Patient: sex M, age 47
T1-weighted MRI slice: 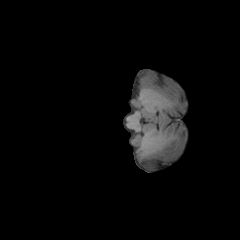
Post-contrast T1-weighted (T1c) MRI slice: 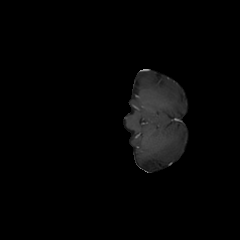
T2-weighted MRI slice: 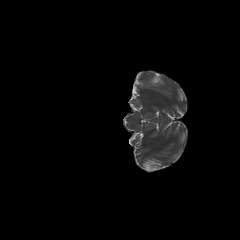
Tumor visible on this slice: no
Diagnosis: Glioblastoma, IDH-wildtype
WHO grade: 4